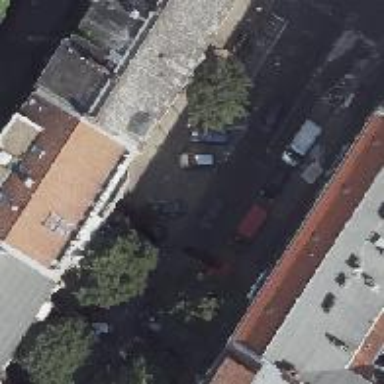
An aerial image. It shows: Parking lane area.